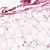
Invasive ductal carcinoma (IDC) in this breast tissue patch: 0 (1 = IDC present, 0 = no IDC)